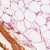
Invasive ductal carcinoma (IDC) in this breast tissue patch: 0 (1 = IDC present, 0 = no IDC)